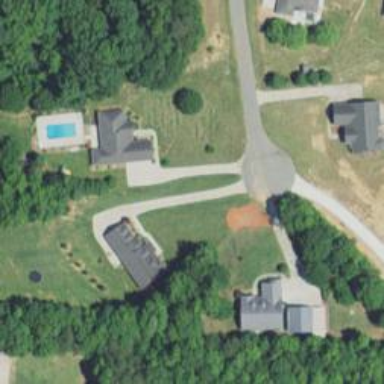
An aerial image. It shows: Driveway leading to service road.